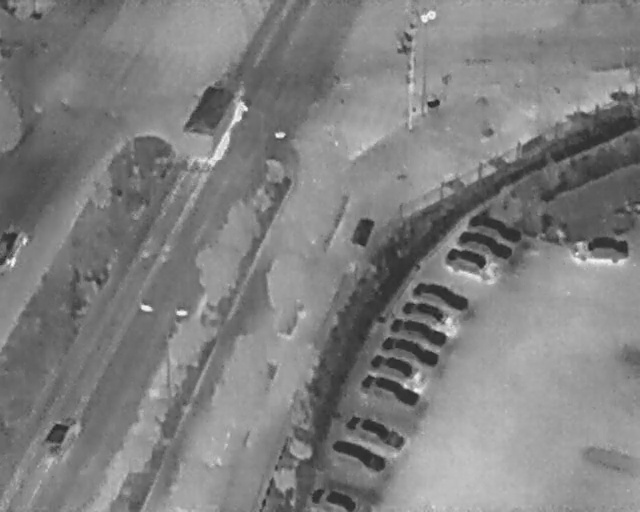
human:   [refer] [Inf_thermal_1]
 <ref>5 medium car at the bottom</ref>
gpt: <box>[[50, 92, 53, 102, 2], [54, 83, 57, 95, 20], [56, 77, 60, 90, 23], [59, 70, 63, 82, 19], [60, 66, 64, 78, 18]]</box>

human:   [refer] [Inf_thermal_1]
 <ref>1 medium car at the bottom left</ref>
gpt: <box>[[5, 82, 13, 87, 25]]</box>

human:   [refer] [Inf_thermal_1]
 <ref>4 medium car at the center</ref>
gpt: <box>[[62, 62, 66, 74, 18], [63, 58, 67, 70, 18], [65, 55, 68, 67, 18], [67, 52, 70, 63, 18]]</box>

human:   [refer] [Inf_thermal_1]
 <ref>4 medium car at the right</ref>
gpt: <box>[[71, 45, 76, 57, 18], [73, 42, 77, 53, 18], [75, 38, 79, 50, 18], [91, 42, 95, 54, 176]]</box>